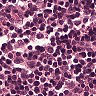
Metastatic tissue present: no